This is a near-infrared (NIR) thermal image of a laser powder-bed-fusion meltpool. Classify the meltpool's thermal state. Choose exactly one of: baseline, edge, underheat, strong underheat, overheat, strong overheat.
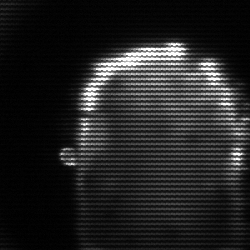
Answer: baseline